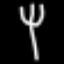
Label: fork